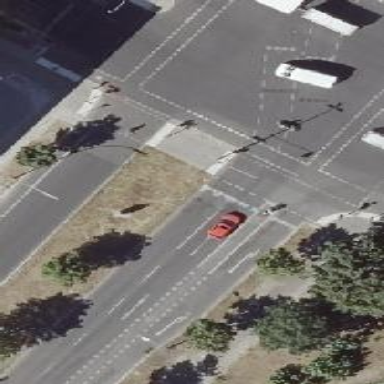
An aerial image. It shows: Road with traffic signals.